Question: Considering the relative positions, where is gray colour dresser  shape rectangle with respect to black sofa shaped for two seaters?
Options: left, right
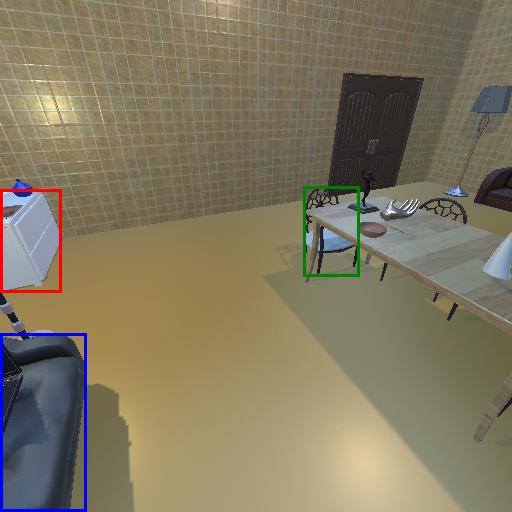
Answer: left